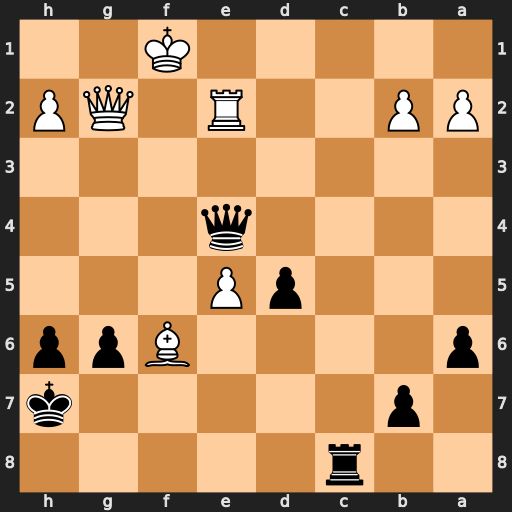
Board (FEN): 2r5/1p5k/p4Bpp/3pP3/4q3/8/PP2R1QP/5K2
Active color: b
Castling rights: -
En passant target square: -
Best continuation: Rc1+ Kf2 Qf4+ Qf3 Rf1+ Kxf1 Qxf3+